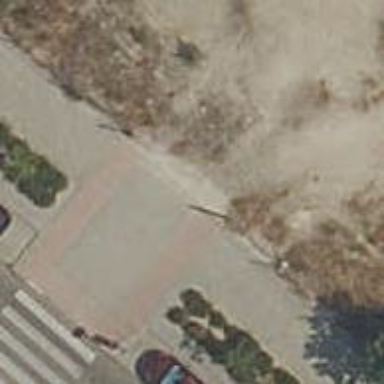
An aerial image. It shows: Marked crossing on footway.